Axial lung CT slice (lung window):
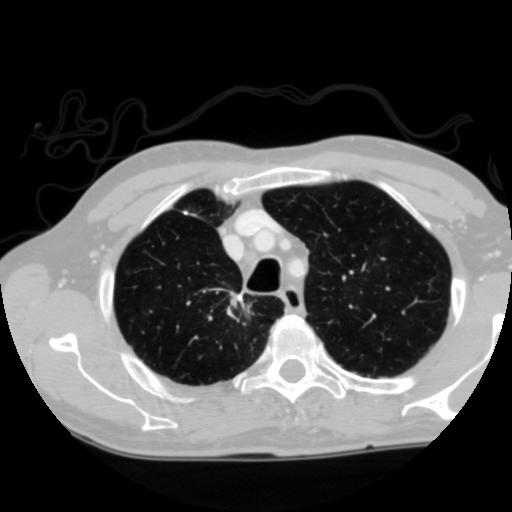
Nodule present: no